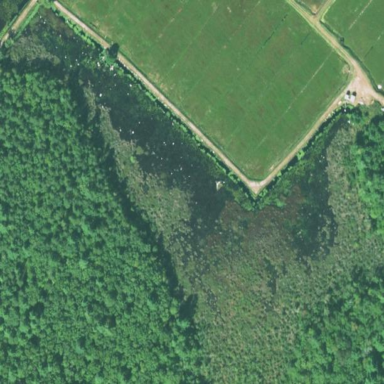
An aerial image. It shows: Marshy wetland area.